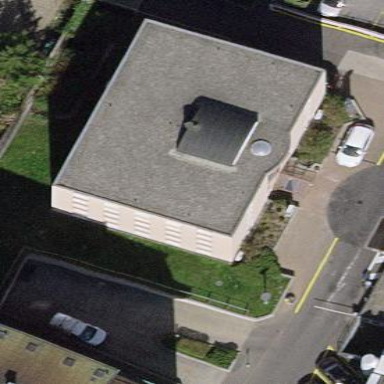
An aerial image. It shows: Hospital building.